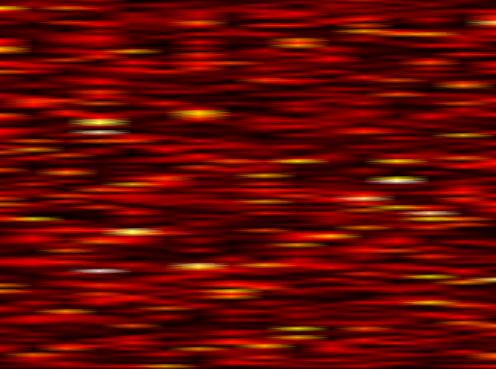
Label: WOLA